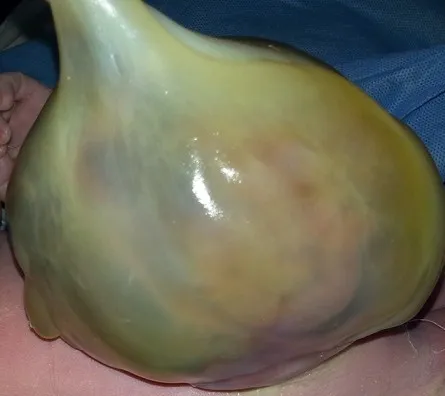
Aspect of the omphalocele at birth.
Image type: radiology (x_ray)